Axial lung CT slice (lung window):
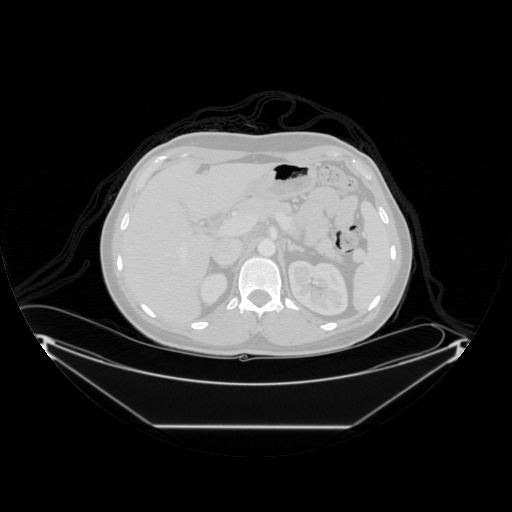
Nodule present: no